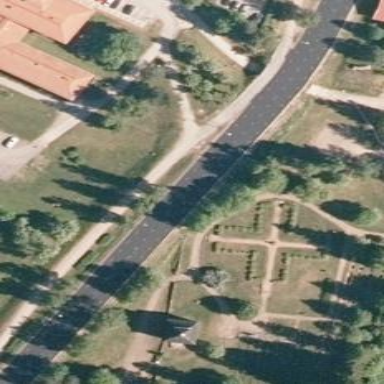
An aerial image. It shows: Cemetery.